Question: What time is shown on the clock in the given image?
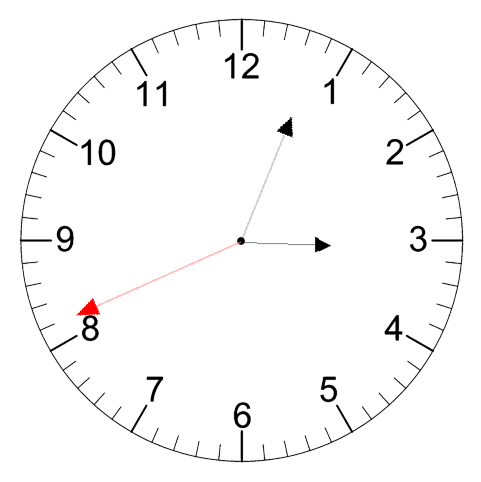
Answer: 03:03:41